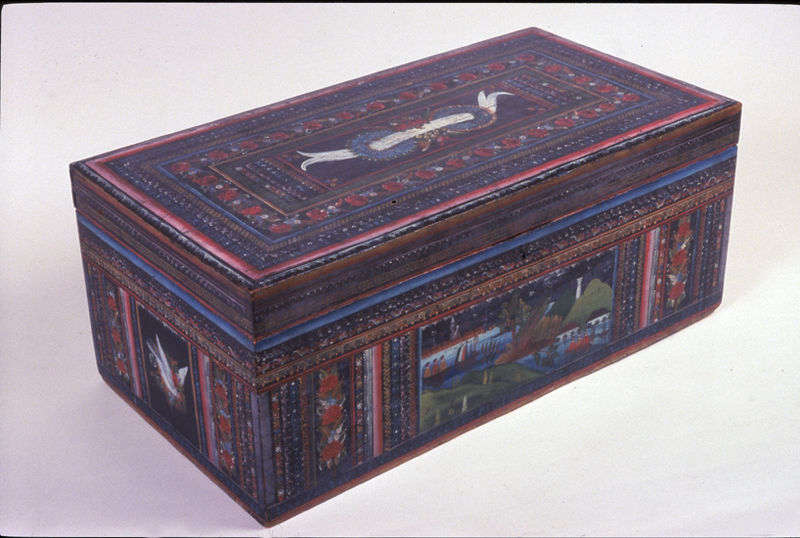
Titel: Dowry chest (baul)
Standort: Amherst (Massachusetts, USA)
Institution: Mead Art Museum, Amherst College
Schlagwörter: blue, ornate, red, white, black, green, pink, bemalt, truhe, wood, flower, boat, ship, water, bird, verschlossen, sail, scene, ancient, geborgenheit, antique, rectangle, square, coloured, colourful, box, gestaltet, dove, rose, native american, china, artifact, border, künstlerisch, shit, key, lock, egypt, casket, scenery, striped, agua, humidor, pandora, inlaid, ansehlich